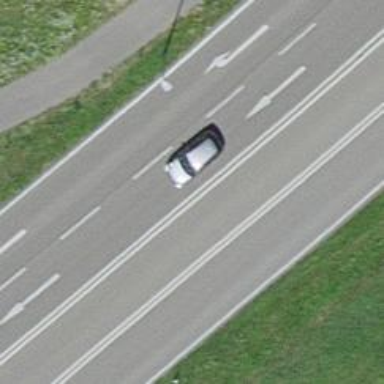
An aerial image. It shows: Primary road with asphalt surface.